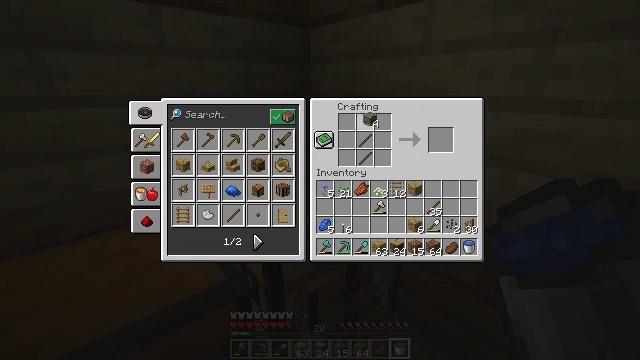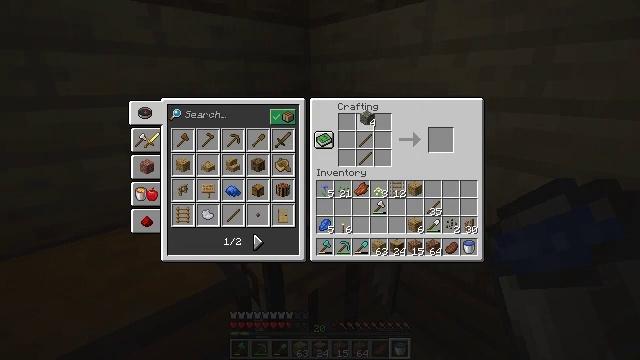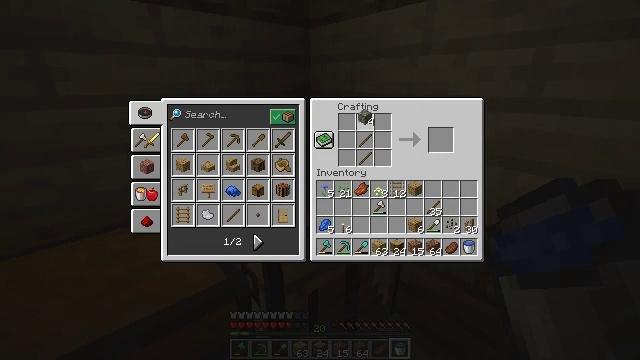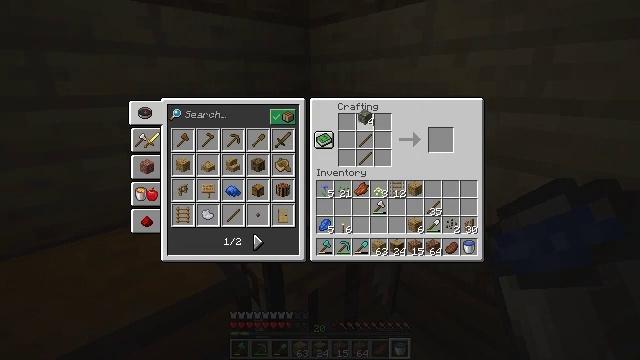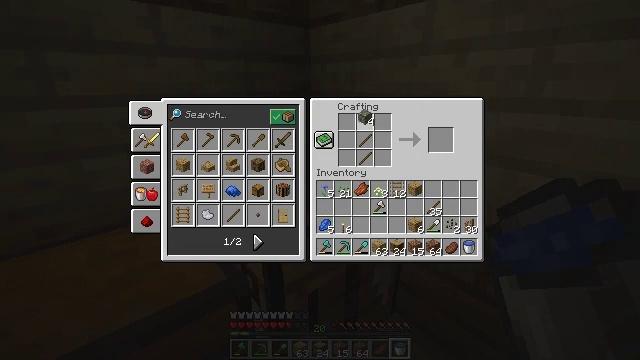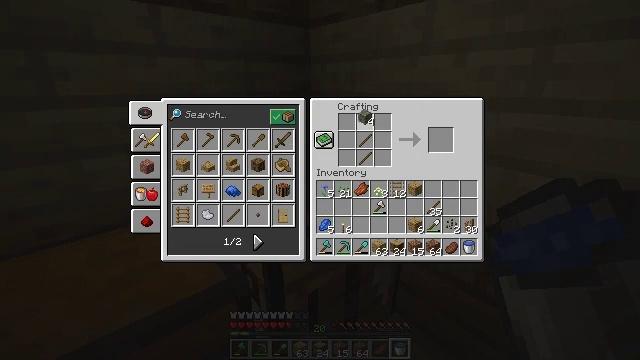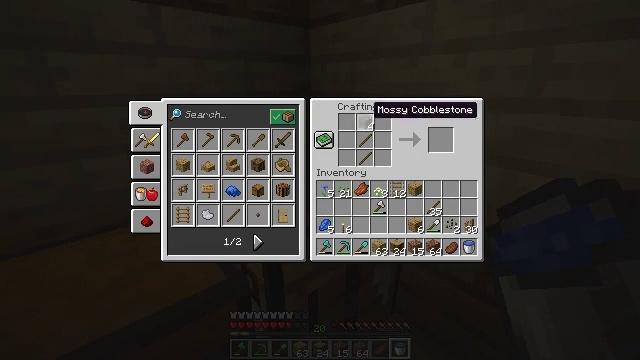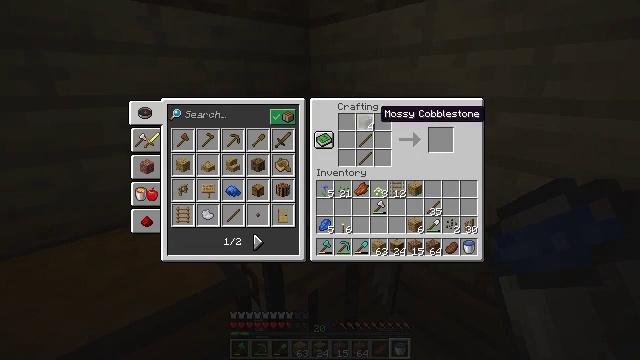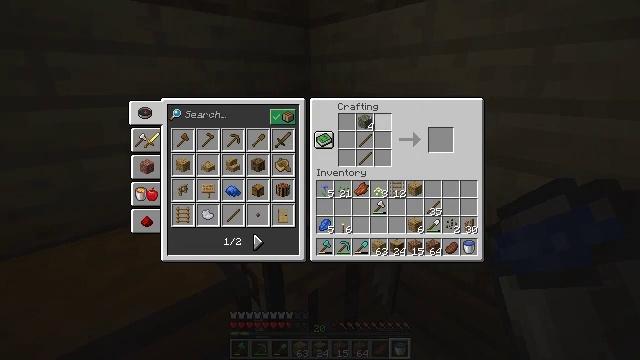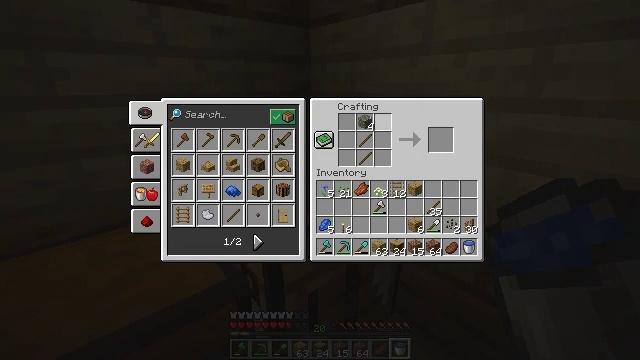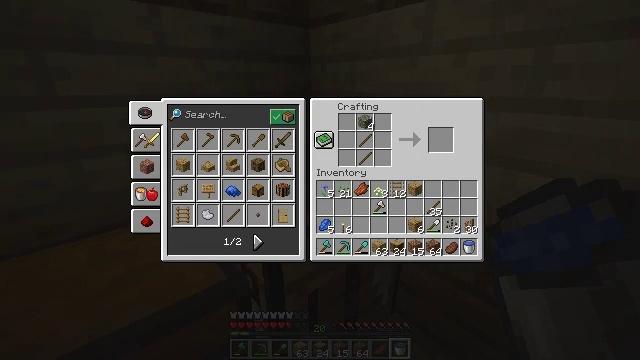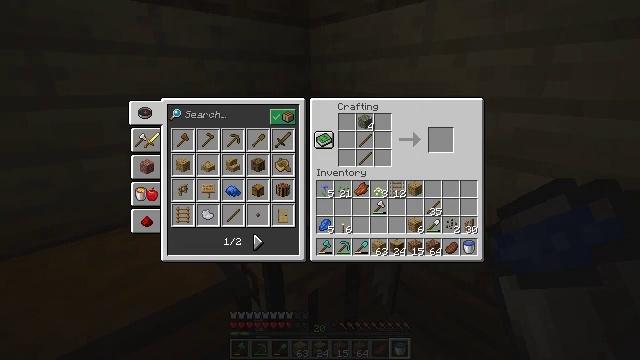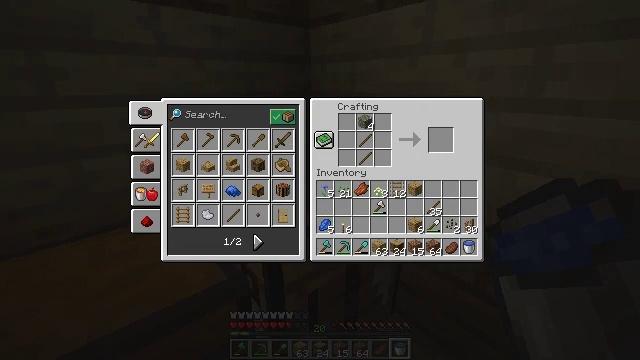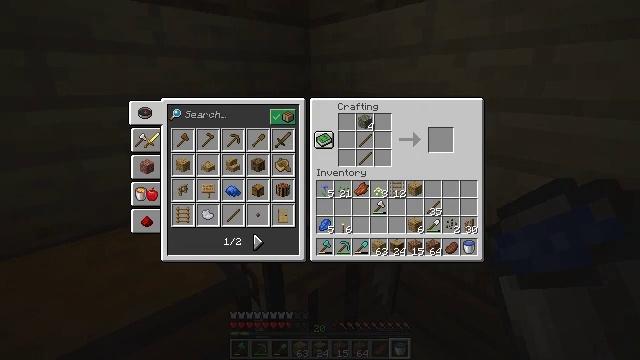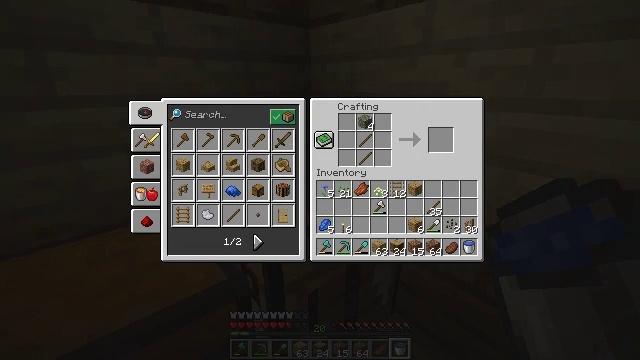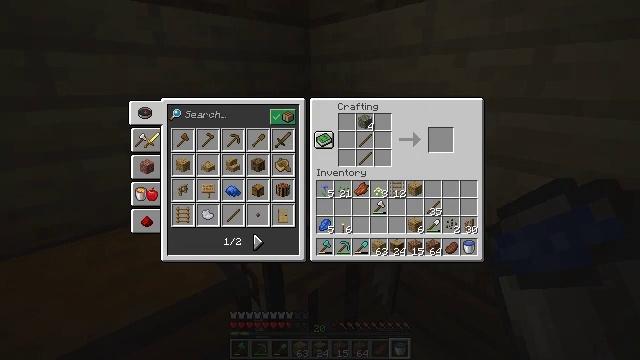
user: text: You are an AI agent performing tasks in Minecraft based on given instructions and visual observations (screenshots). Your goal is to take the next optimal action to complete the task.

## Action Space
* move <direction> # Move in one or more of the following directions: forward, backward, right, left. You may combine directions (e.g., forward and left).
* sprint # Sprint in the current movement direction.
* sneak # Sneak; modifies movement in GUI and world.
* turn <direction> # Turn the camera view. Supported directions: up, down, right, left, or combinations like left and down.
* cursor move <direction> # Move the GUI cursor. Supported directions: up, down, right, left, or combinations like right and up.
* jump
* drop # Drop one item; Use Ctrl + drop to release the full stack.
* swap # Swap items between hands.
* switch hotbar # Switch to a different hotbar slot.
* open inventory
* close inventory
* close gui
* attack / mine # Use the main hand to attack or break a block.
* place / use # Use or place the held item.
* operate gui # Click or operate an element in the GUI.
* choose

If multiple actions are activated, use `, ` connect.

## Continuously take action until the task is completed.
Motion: motion action
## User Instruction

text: Craft a stone hoe.
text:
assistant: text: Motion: no_op
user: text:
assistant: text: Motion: no_op
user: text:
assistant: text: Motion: operate gui
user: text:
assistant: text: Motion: operate gui
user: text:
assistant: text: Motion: operate gui
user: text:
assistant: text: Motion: no_op
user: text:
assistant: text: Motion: cursor move right
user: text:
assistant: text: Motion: no_op
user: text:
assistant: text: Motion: no_op
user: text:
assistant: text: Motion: cursor move right
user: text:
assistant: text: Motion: no_op
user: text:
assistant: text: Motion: no_op
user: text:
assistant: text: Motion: no_op
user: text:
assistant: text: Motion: no_op
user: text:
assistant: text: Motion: no_op
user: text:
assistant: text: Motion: no_op
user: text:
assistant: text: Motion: no_op
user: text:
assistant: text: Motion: cursor move left
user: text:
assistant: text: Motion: cursor move left
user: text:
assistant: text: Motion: no_op
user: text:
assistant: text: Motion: cursor move left
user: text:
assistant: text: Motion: no_op
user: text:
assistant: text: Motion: no_op
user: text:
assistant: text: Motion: no_op
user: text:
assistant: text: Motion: no_op
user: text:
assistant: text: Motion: operate gui
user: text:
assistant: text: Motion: operate gui
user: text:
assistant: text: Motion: operate gui
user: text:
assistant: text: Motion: cursor move down
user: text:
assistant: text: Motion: no_op